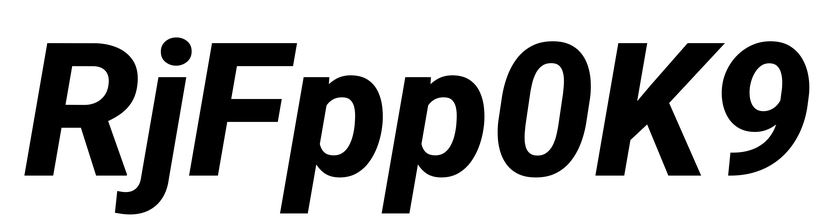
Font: Roboto-Italic_ExtraBold_Italic